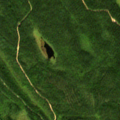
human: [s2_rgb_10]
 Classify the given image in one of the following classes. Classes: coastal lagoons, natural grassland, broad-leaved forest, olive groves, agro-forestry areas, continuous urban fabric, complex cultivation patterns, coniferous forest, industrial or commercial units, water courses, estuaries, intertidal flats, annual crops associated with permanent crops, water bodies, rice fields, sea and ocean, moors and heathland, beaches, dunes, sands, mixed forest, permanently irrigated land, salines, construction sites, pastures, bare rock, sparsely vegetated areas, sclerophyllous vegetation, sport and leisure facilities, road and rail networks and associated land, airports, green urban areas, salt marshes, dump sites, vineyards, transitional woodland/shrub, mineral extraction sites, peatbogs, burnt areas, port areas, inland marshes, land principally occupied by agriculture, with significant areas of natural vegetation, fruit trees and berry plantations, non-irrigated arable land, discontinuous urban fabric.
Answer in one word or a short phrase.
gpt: coniferous forest, mixed forest, peatbogs